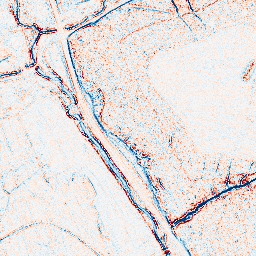
Category: edge_preserving
Decomposition family: bilateral
Decomposition parameters: d: 5
sigma_color: 150
sigma_space: 150
Upsampling method: sinc_blackman
Upsampling parameters: scale: 2
kernel_size: 16
Upsampling scale: 2